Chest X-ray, AP view. Patient: 19 years old, sex F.
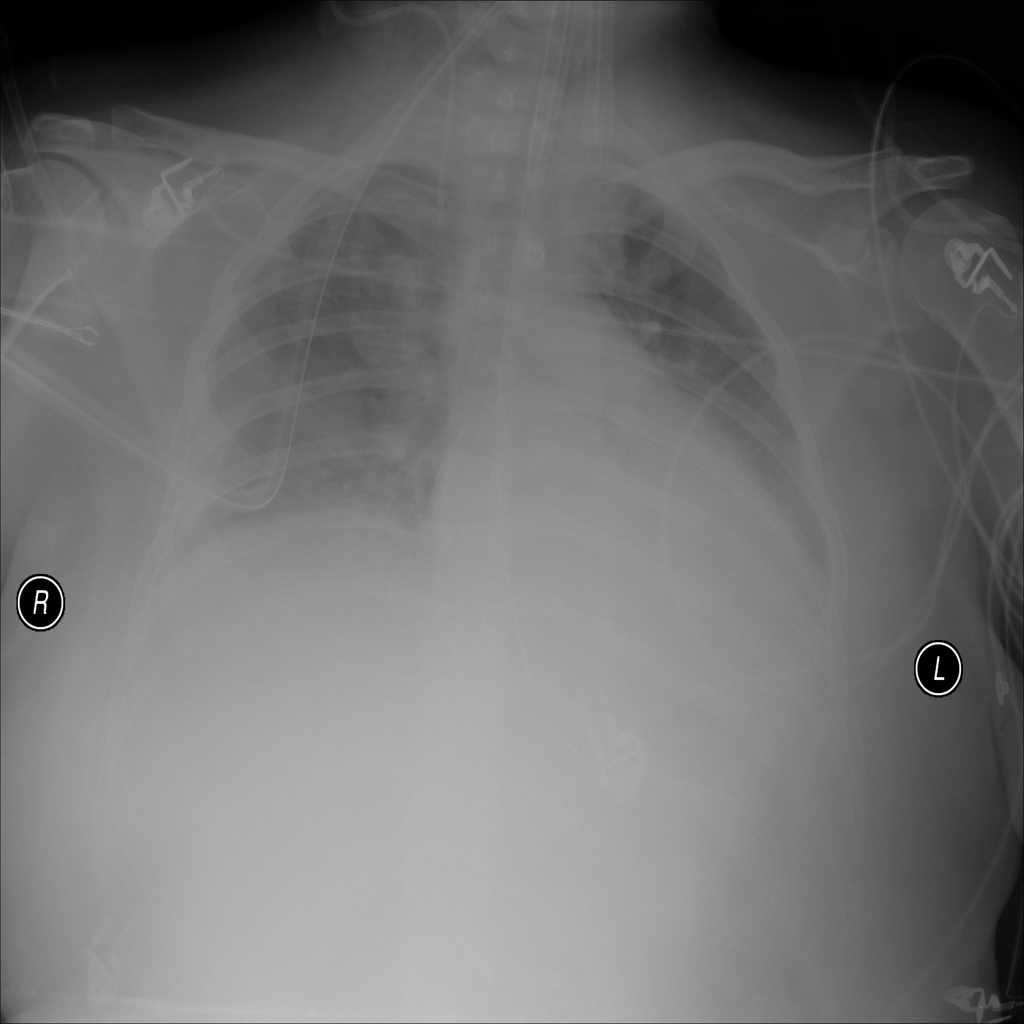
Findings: No Finding